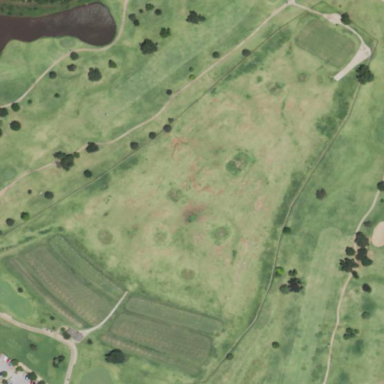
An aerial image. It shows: Driving range for golf on grass.